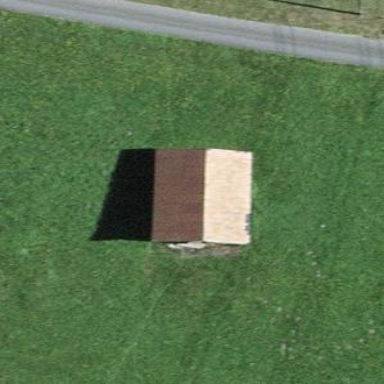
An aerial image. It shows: Barn.